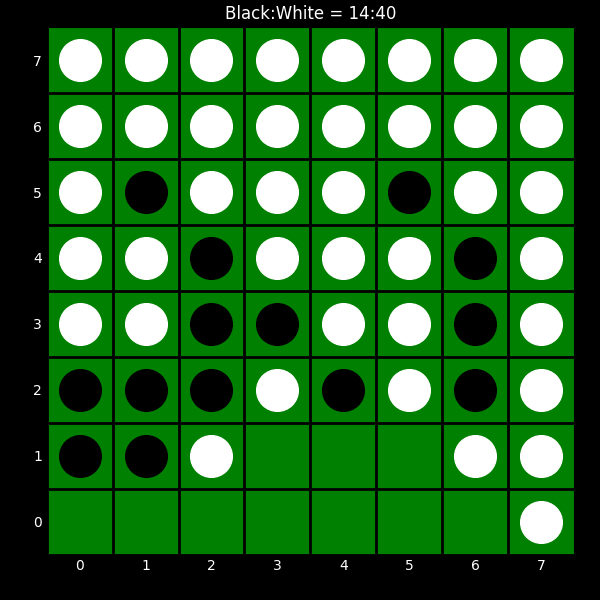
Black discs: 14
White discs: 40